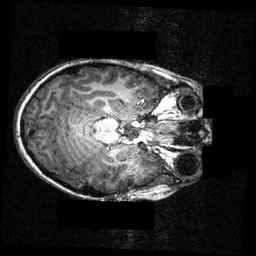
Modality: T1w
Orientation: axial
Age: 12
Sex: male
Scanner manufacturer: siemens
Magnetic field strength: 3.951 T
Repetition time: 1.5 s
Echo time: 0.00335 s